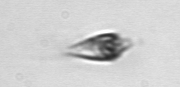
Label: Oxytoxum